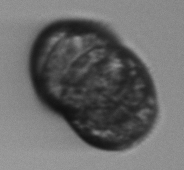
Label: Margalefidinium